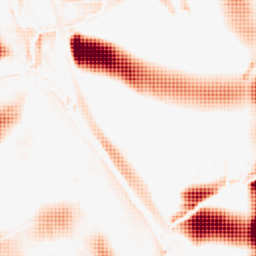
Category: morphological
Decomposition family: rolling_ball
Decomposition parameters: radius: 25
Upsampling method: sinc_hamming
Upsampling parameters: scale: 8
kernel_size: 8
Upsampling scale: 8